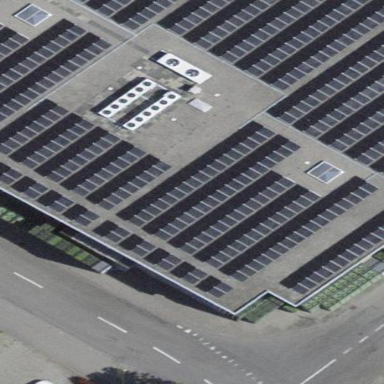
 consisting of solar photovoltaic panels."